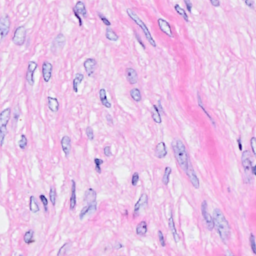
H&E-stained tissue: Breast